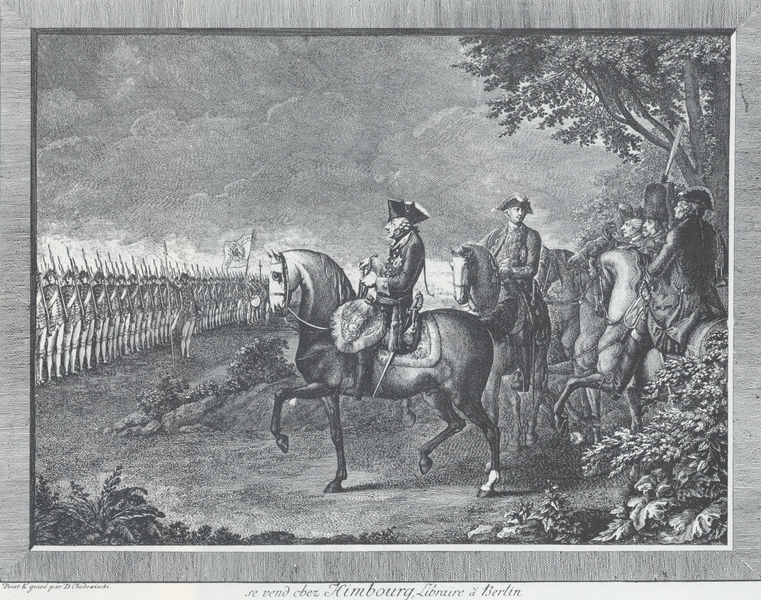
Titel: König Friedrichs II. Wachtparade in Potsdam
Künstler: Daniel Chodowiecki
Standort: viele Standorte
Institution: Seriendruck
Schlagwörter: baum, blätter, himmel, kampf, laub, mann, wolken, bäume, landschaft, menschen, äste, frankreich, grau, hut, hüte, männer, nase, profil, schwarz, weiss, wiese, mütze, wand, alte, rahmen, herr, porträt, ast, stamm, zweige, busch, büsche, gebüsch, sträucher, boden, klassizismus, pflanzen, wald, pferd, pferde, reiter, räder, bewölkt, deutschland, reiten, sattel, zaumzeug, schrift, papier, düster, fahne, flagge, grafik, graphik, französisch, rad, friedrich, franzosen, krieg, schlacht, kaiser, könig, soldaten, ansprache, berlin, alter, zweig, lichtung, druck, druckgrafik, radierung, stich, karrikatur, militär, uniform, waffen, soldat, waffe, bedrohlich, beschriftung, reihe, napoleon, dreispitz, offizier, orden, herrscher, armee, feldzug, heer, gewehr, ross, pfers, krieger, general, historiengemälde, feldherr, parade, heerführer, gewehre, rösser, kupferstich, fritz, preußen, bildunterschrift, offiziere, geleit, standarte, gefecht, preussisch, ordnung, trab, planz, appell, apell, bajonett, reitend, bajonette, bonaparte, musketen, milität, aufstellung, aufmarsch, freidrich, kommandeur, große, friedrich der große, reih und glied, napoleon bonaparte, räde, stolzieren, alter fritz, attelerie, friedrich ii, der alte fritz, bjonette, grenadier, militör, kaiser friedrich, vor dem kampf, friedrich i, armee7